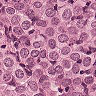
Metastatic tissue present: yes